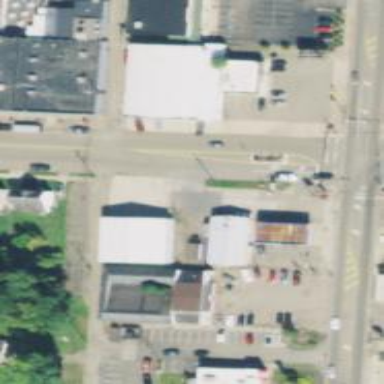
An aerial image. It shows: Convenience shop.